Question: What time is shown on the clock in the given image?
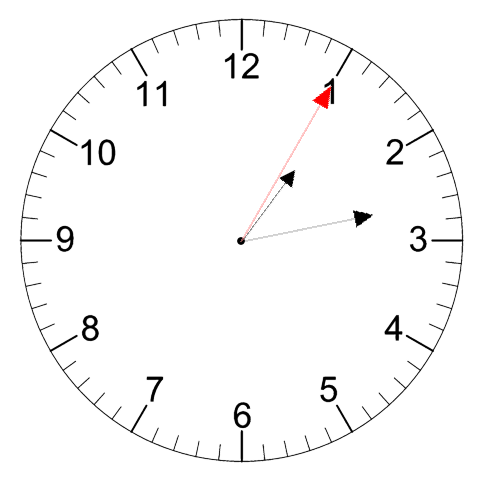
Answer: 01:13:05